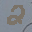
Label: 2